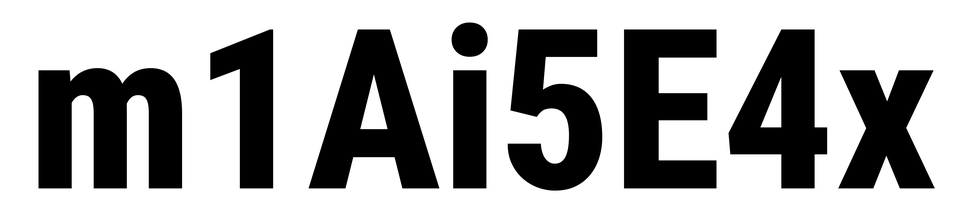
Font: Roboto_Condensed_ExtraBold